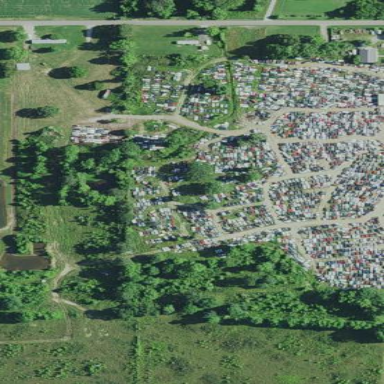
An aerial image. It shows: Scrap yard located in industrial area.